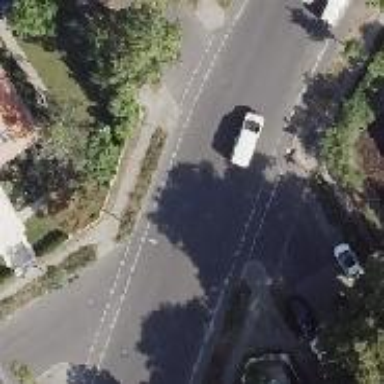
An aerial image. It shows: Secondary road with asphalt surface. It has sidewalks on both sides and cycle track. There is parking lane on the right side.